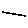
Label: line